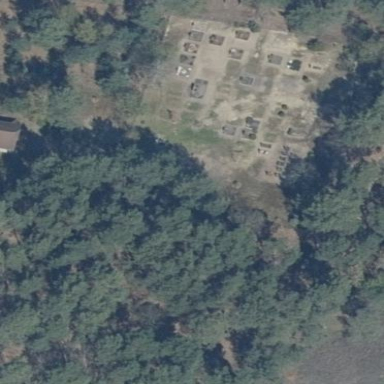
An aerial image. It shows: Cemetery.